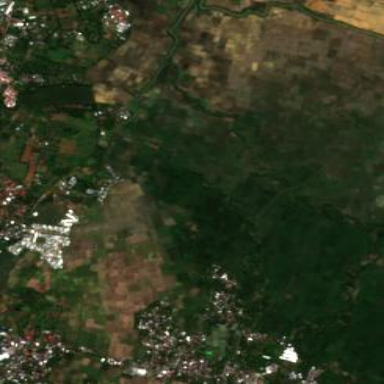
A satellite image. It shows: Farmland cultivating rice.